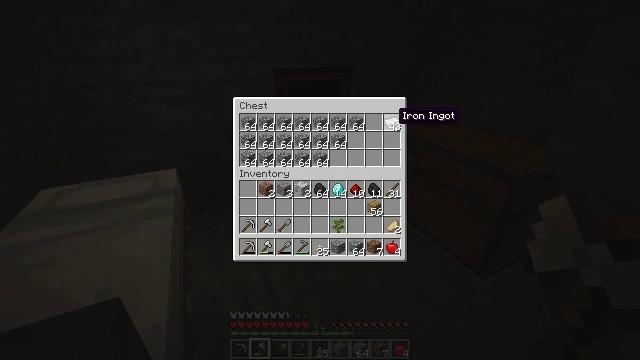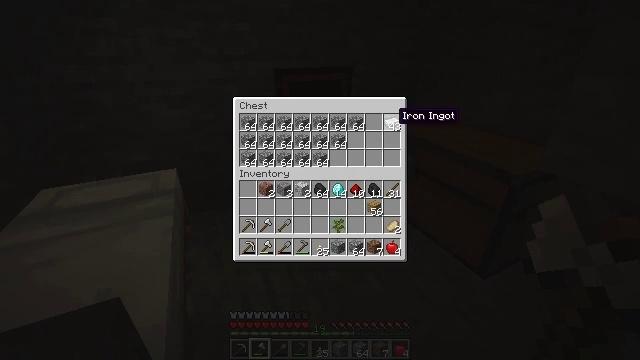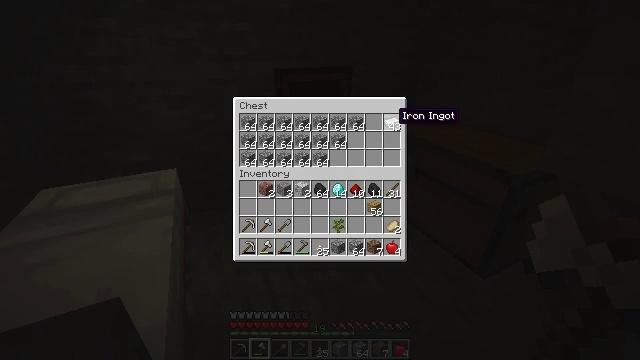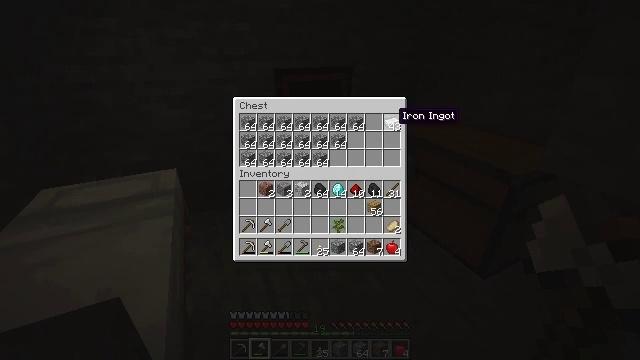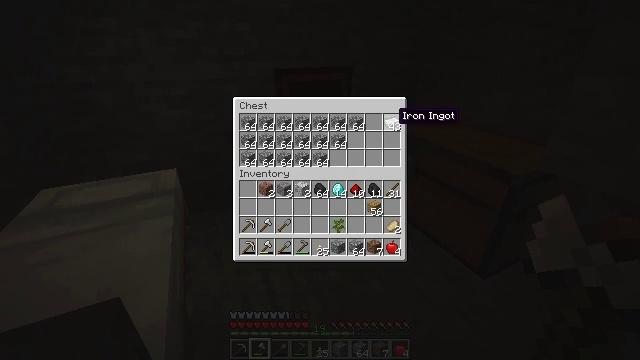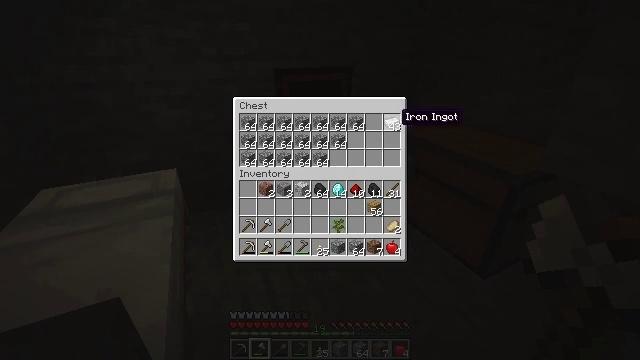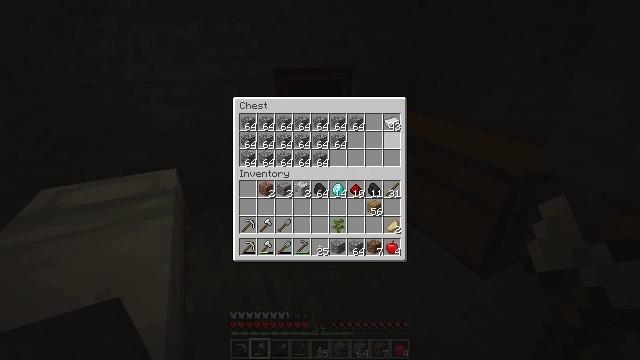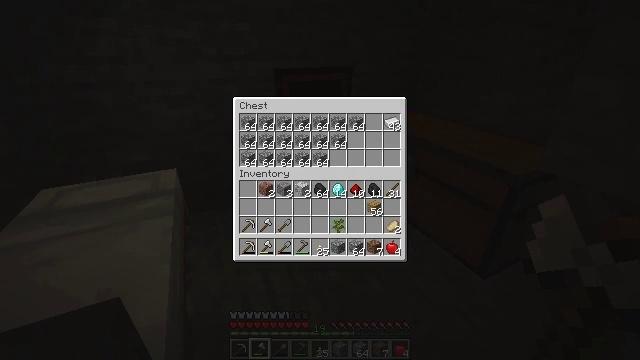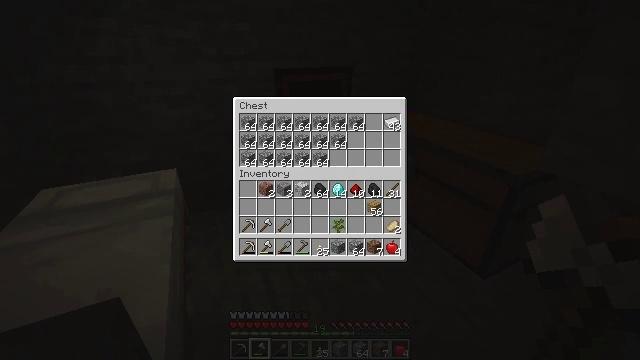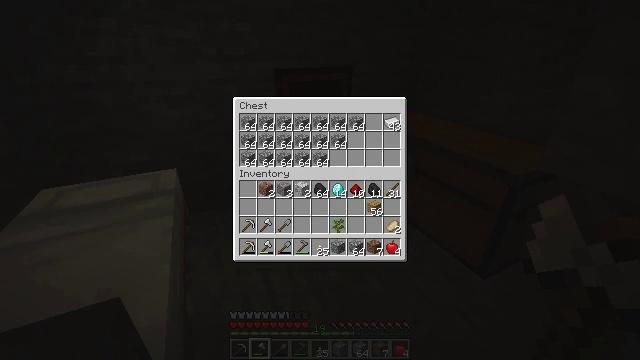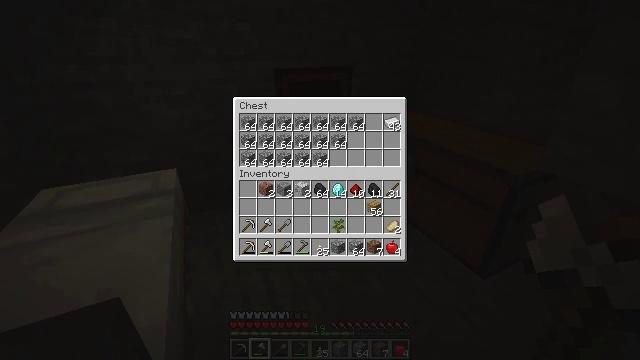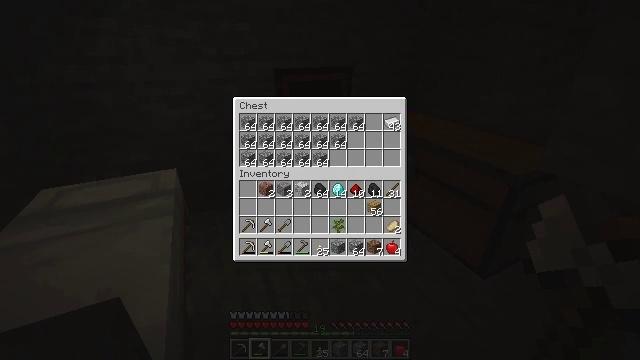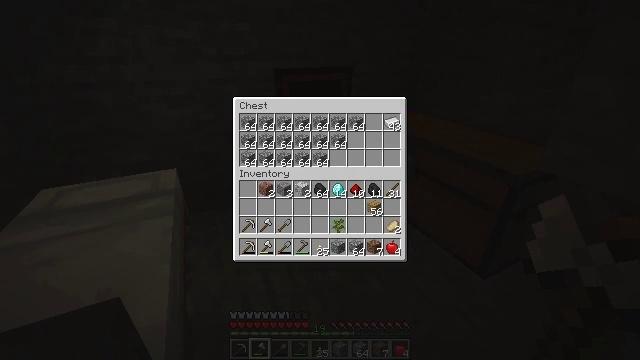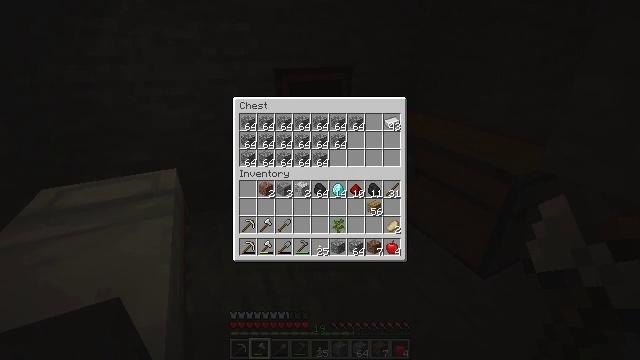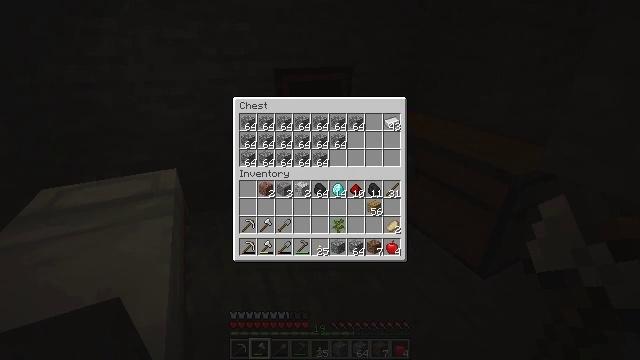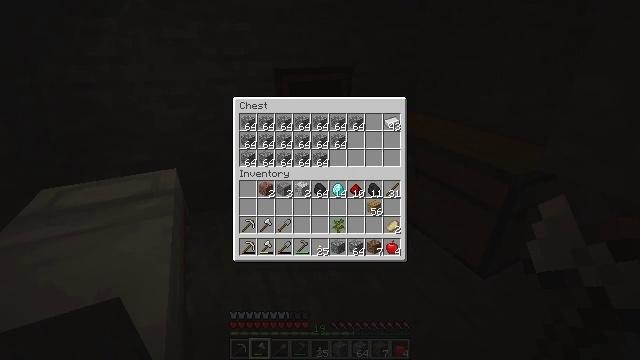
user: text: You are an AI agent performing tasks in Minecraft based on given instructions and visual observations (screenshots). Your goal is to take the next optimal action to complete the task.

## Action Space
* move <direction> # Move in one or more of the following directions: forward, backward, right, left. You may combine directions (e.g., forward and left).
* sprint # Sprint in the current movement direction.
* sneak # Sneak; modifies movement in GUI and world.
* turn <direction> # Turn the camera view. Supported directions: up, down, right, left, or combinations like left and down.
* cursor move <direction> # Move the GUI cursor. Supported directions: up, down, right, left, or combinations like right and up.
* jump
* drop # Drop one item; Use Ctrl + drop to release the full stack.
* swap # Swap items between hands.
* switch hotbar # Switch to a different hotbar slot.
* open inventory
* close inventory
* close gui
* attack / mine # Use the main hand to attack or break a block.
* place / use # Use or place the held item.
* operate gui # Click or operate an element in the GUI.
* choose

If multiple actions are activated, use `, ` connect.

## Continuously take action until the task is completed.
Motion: motion action
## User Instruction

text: Craft the diamond chestplate with diamonds.
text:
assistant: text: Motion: no_op
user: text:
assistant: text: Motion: no_op
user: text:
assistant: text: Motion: no_op
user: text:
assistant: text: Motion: no_op
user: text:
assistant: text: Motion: no_op
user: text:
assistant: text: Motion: no_op
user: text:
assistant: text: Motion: cursor move down
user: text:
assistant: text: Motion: no_op
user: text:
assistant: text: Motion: no_op
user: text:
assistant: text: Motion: no_op
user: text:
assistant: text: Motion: no_op
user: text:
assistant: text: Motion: no_op
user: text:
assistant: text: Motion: no_op
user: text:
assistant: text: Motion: no_op
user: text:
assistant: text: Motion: no_op
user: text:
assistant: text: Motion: no_op
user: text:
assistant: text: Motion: no_op
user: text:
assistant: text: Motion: no_op
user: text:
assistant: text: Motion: close gui
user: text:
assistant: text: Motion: no_op
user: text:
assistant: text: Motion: turn right and down
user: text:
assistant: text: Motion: turn right
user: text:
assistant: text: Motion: turn right
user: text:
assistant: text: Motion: turn right
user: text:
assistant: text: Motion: turn right and down
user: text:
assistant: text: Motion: turn right
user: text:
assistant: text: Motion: no_op
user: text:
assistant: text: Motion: no_op
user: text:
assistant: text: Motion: no_op
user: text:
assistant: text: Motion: no_op